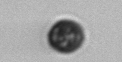
Label: Dinophyceae